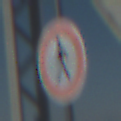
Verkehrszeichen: VerbotFussgaenger
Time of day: MorningAfternoon
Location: Outdoor (Special)
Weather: Clear
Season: NotSpecified
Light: Natural